Question: I have divided main activity in two Fragments,
the upper Portion loads the Button from xml,
& i want to load 'PreferenceFragment' in thr Lower Portion ,
How to do that ??
I tried calling the Settings.class which extends PreferenceFragment directly using the following code in my Lower Portion Fragment
'''
getFragmentManager().beginTransaction().replace(android.R.id.content,new Settings ()).commit();
'''
That calls the PreferenceFragment but it Overlaps the upper Portion,
I am trying to achieve something like this

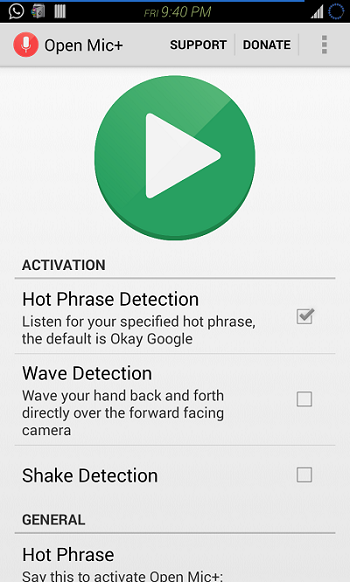
Answer: You can declare the fragments in the activity's layout file.
'''
<?xml version="1.0" encoding="utf-8"?>
<LinearLayout xmlns:android="http://schemas.android.com/apk/res/android"
android:orientation="horizontal"
android:layout_width="match_parent"
android:layout_height="match_parent">
<fragment android:name="com.example.news.ArticleListFragment"
android:id="@+id/list"
android:layout_weight="1"
android:layout_width="0dp"
android:layout_height="match_parent" />
<fragment android:name="com.example.news.ArticleReaderFragment"
android:id="@+id/viewer"
android:layout_weight="2"
android:layout_width="0dp"
android:layout_height="match_parent" />
</LinearLayout>
'''